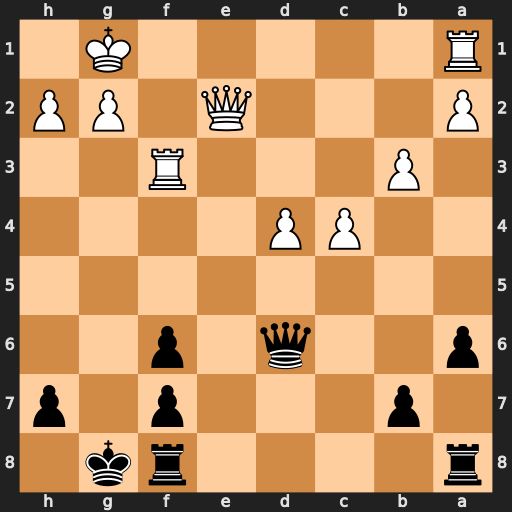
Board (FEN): r4rk1/1p3p1p/p2q1p2/8/2PP4/1P3R2/P3Q1PP/R5K1
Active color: b
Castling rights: -
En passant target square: -
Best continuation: Qxd4+ Kh1 Qxa1+